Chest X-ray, PA view. Patient: 12 years old, sex F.
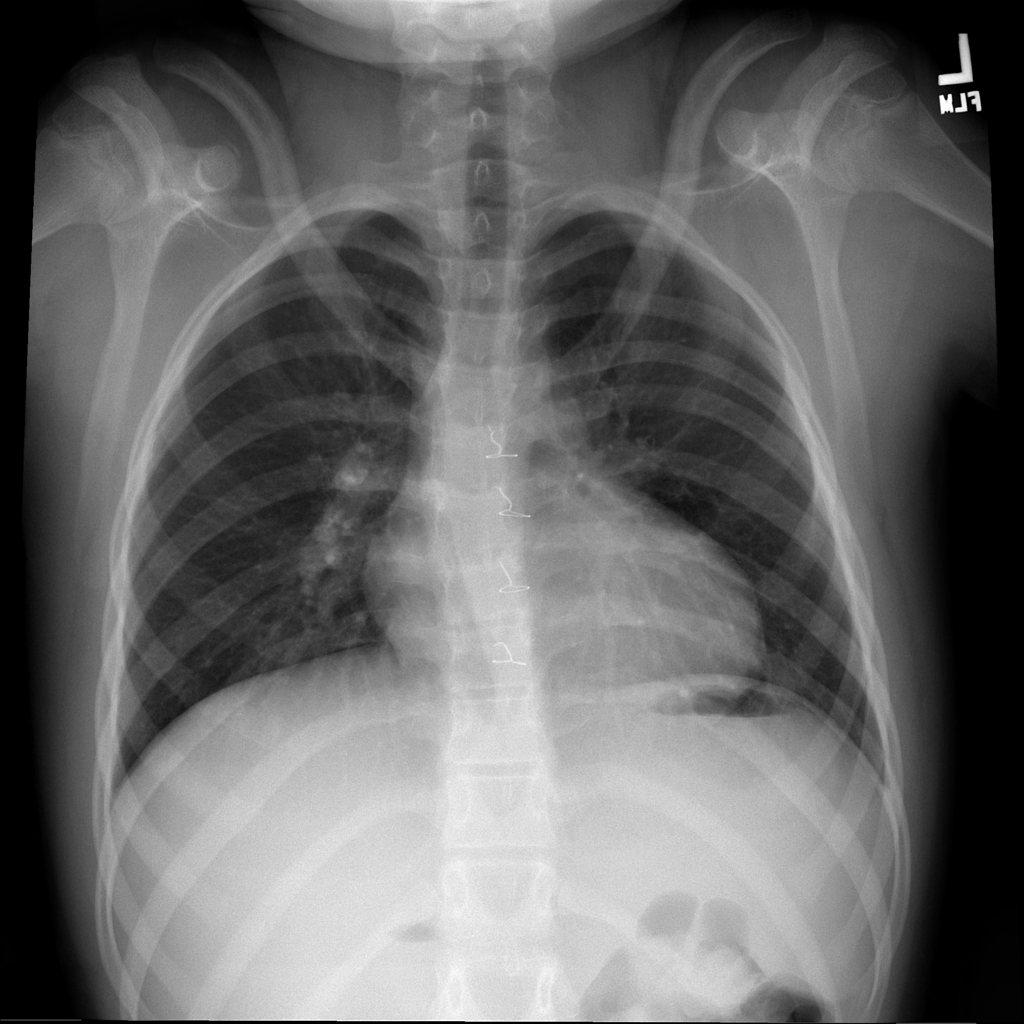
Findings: Cardiomegaly